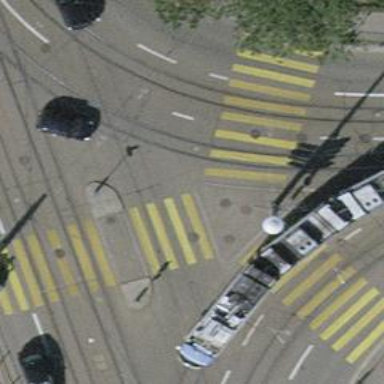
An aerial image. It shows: Kerb serving as barrier.